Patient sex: M
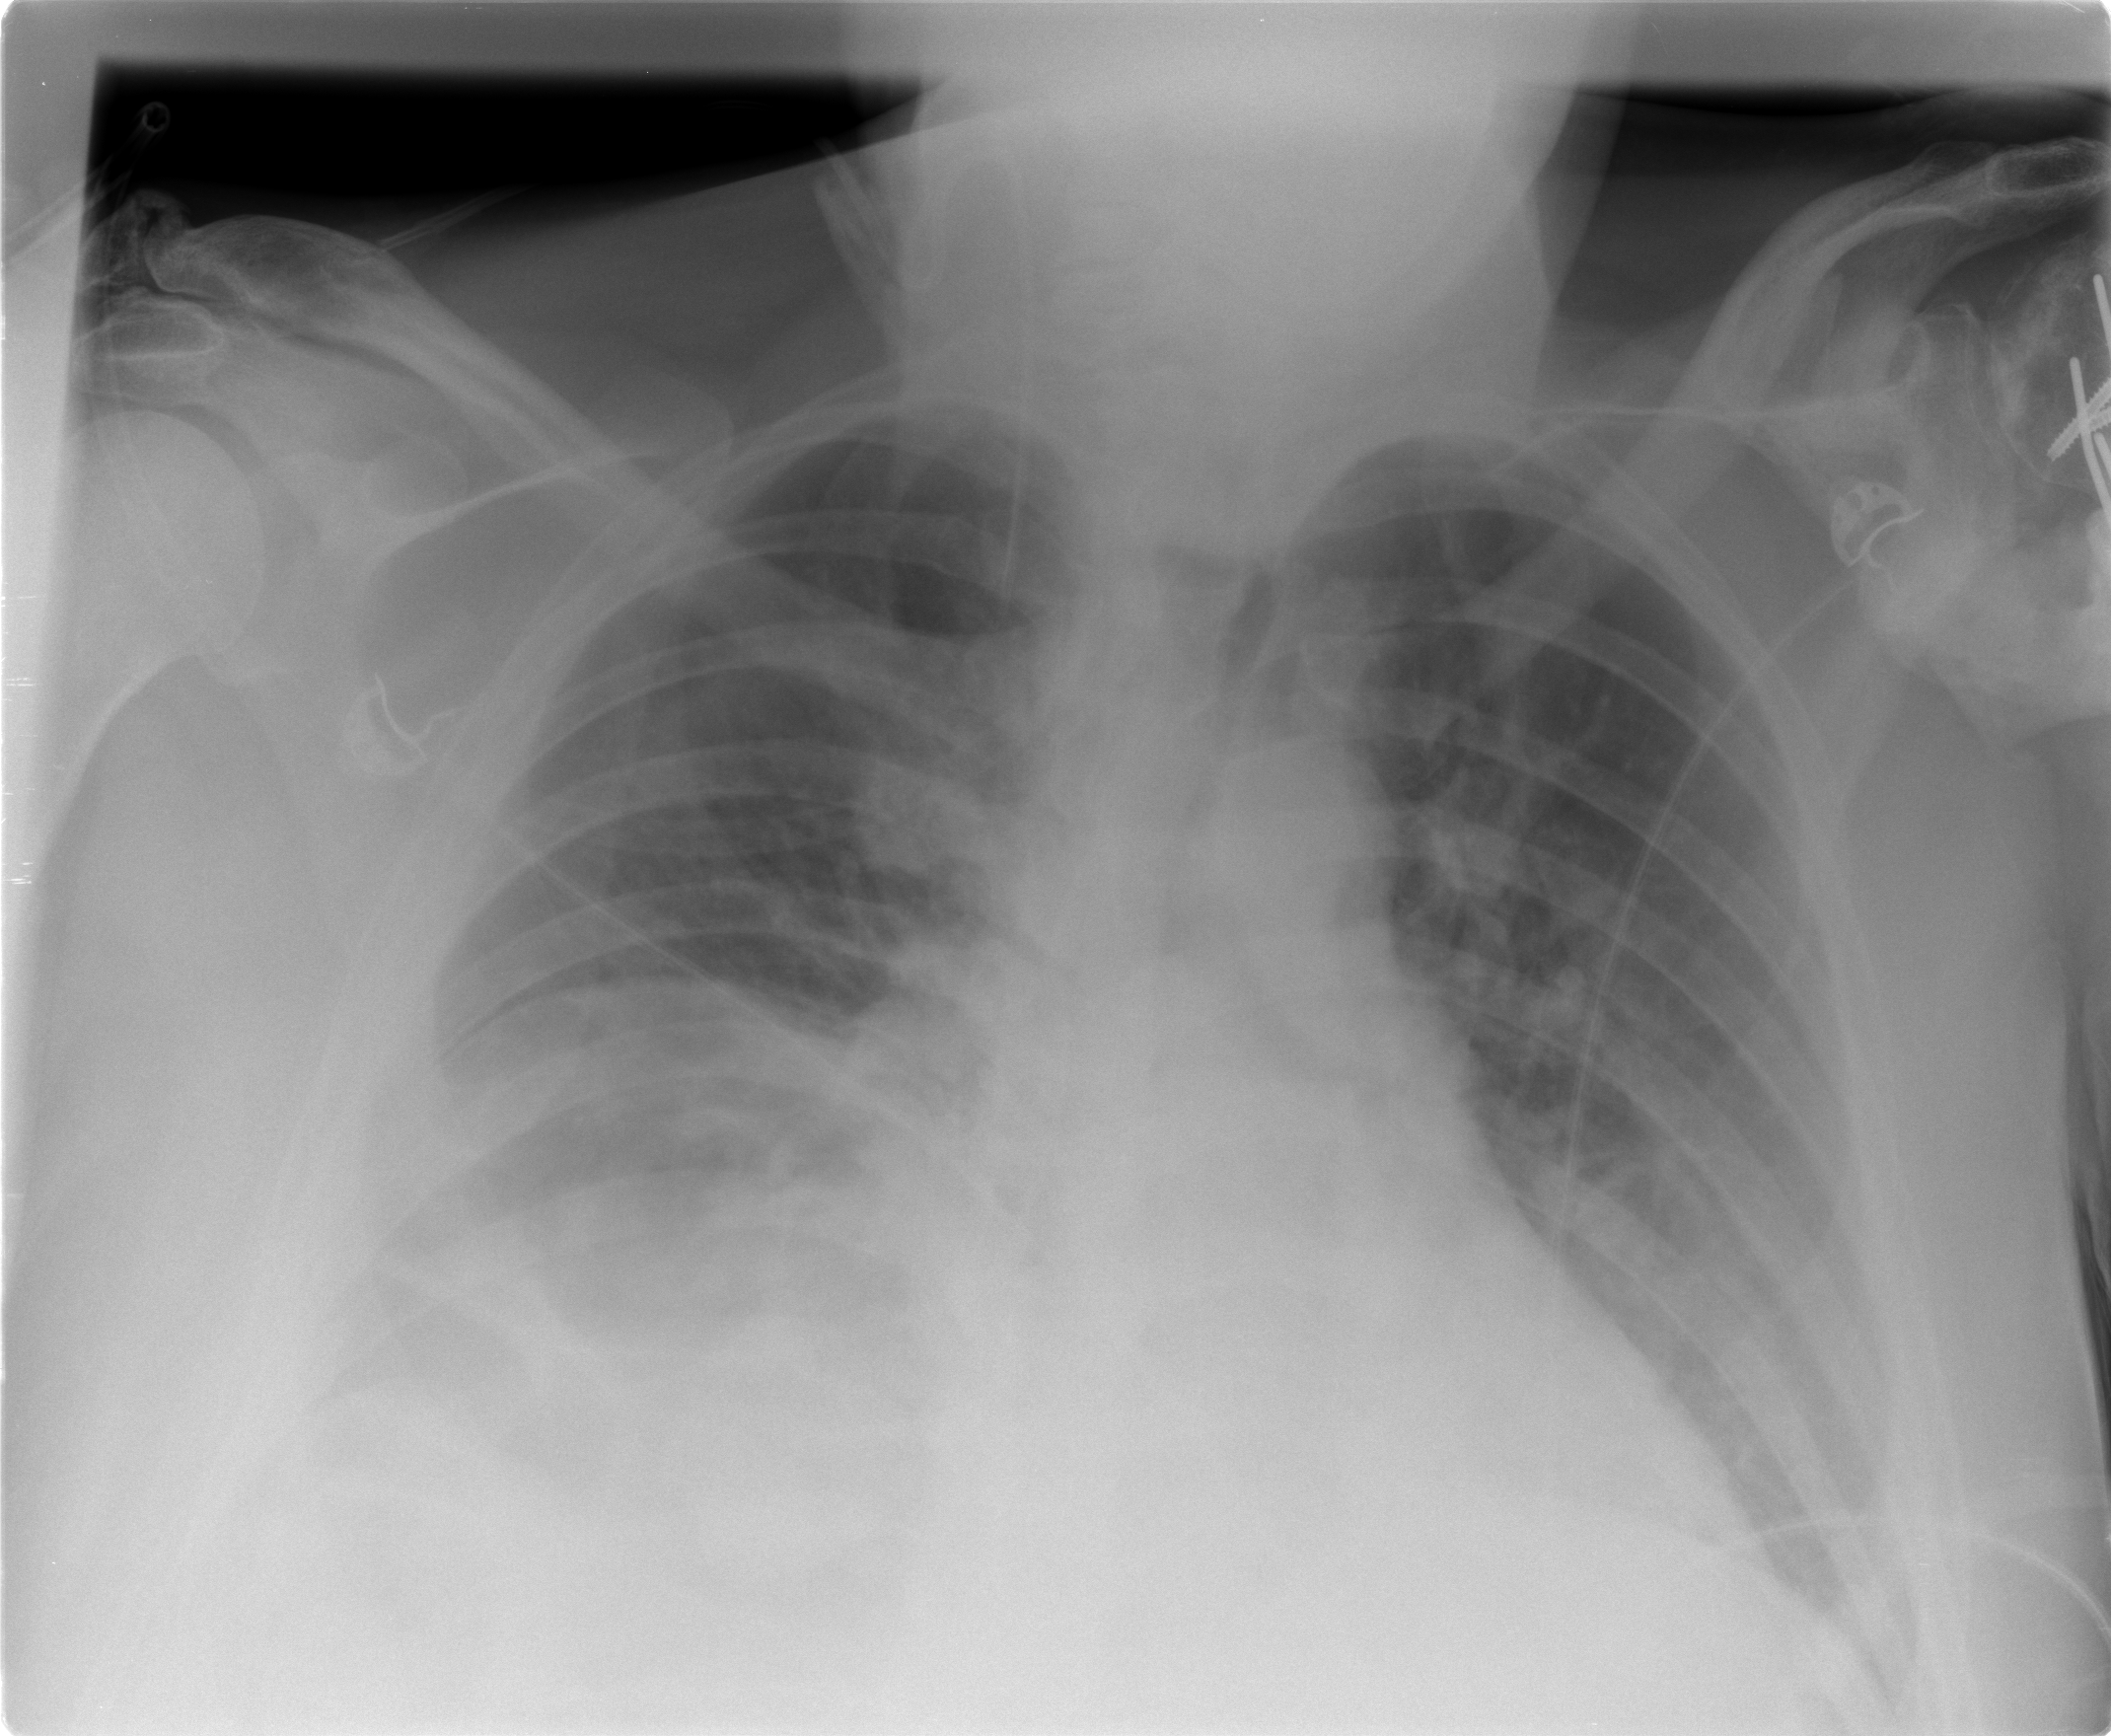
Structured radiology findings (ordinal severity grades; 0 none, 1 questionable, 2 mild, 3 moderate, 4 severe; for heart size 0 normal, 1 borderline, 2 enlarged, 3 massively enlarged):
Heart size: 0
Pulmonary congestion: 0
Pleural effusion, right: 2
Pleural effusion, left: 0
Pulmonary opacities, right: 0
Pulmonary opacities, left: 1
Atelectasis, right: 1
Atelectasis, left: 0